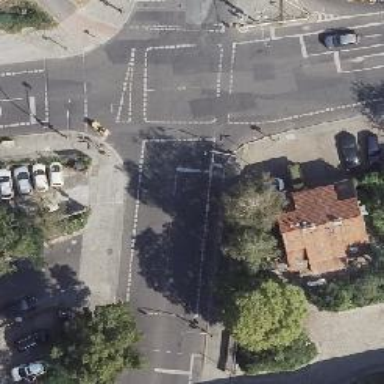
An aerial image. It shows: Tertiary road with asphalt surface and lane markings for cycle lanes on both sides.